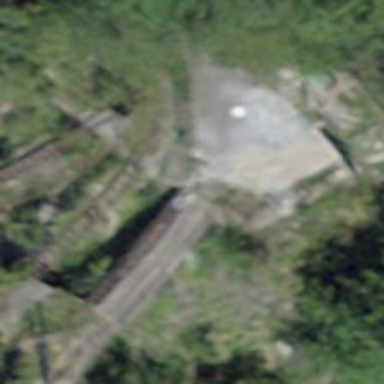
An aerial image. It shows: Disused railway bridge.